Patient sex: M
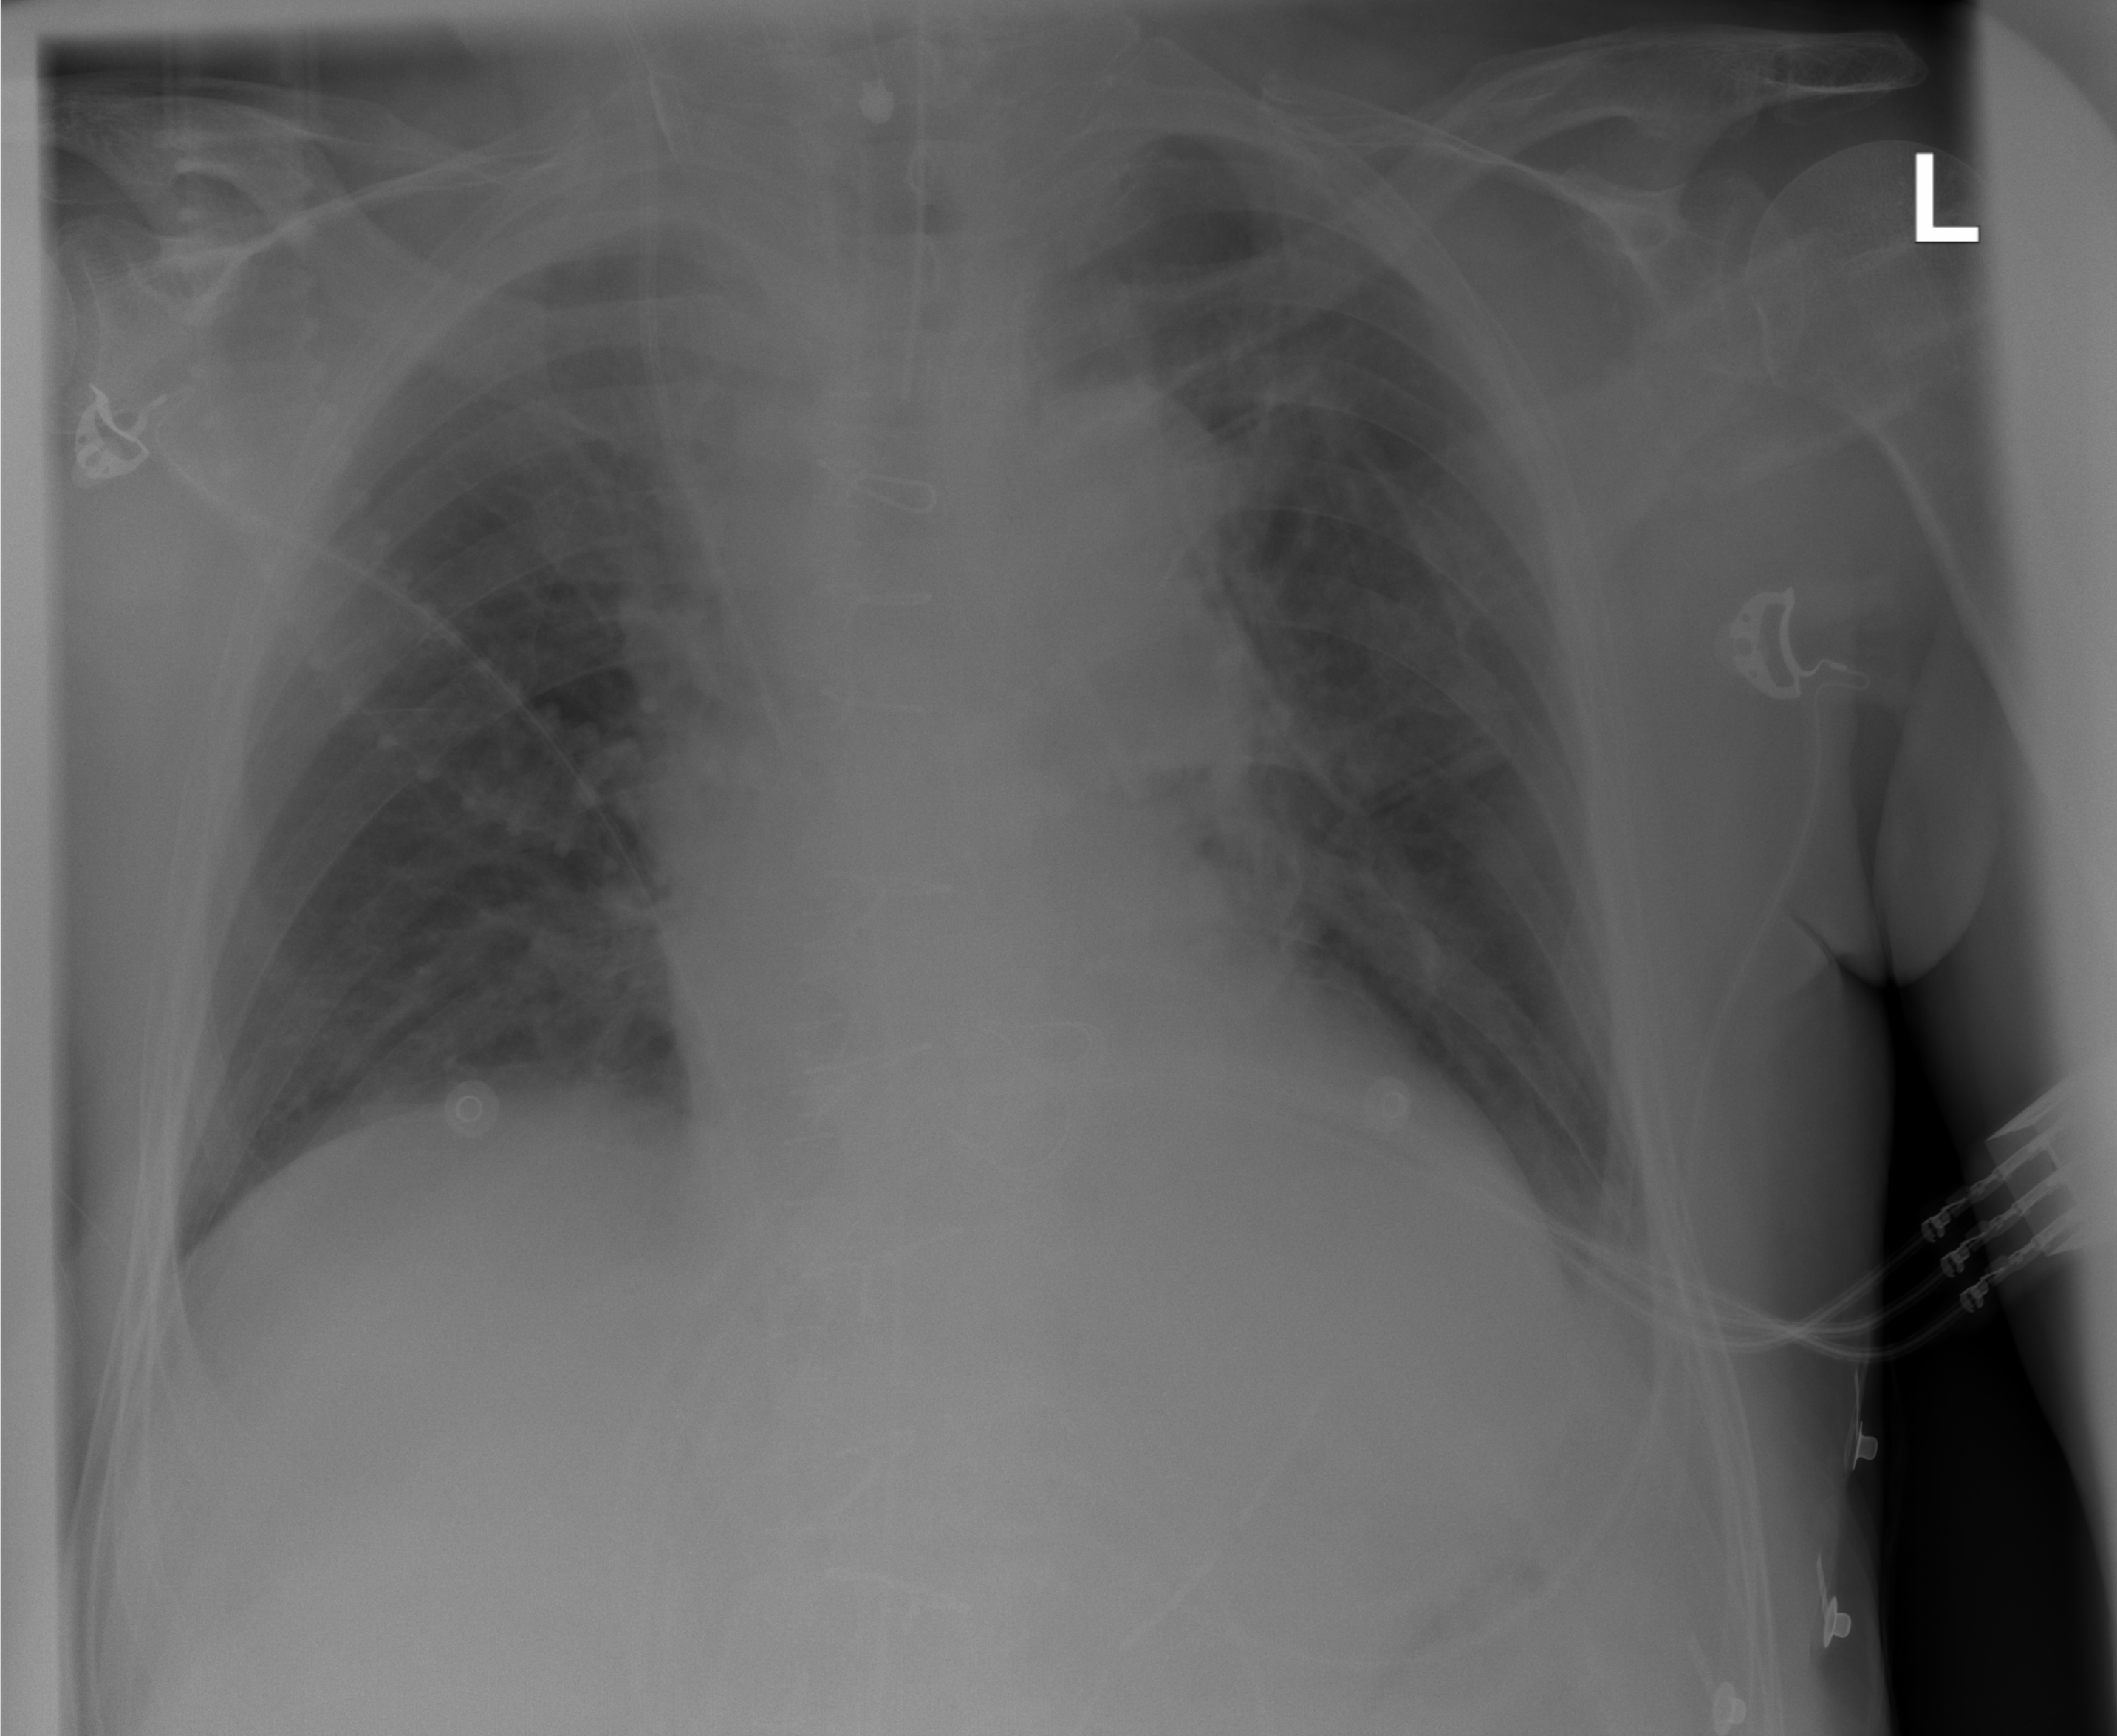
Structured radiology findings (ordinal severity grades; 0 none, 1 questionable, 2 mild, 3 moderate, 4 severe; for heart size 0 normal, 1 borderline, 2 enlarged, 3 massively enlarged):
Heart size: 0
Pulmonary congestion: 1
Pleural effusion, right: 0
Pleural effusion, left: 0
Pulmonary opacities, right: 2
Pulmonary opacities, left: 0
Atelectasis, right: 0
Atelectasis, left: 0